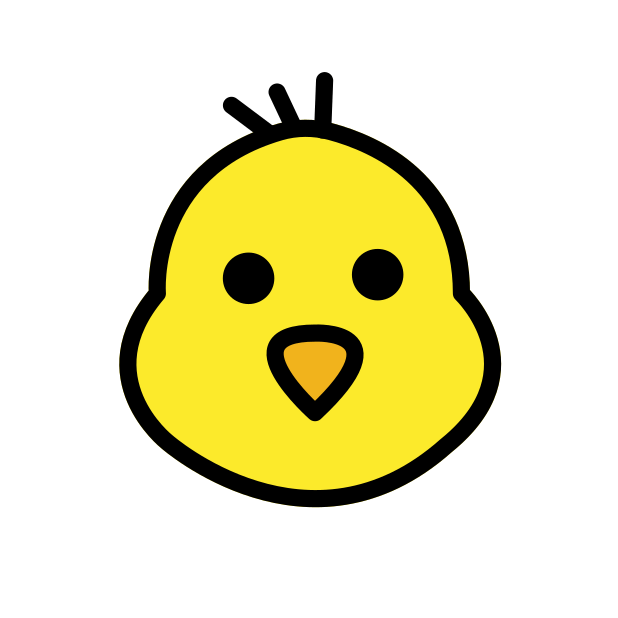
baby chick